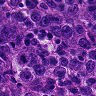
Metastatic tissue present: yes